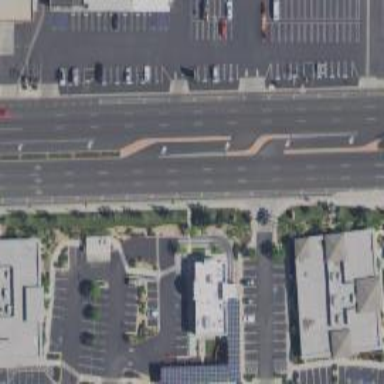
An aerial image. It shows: Primary link road with asphalt surface.